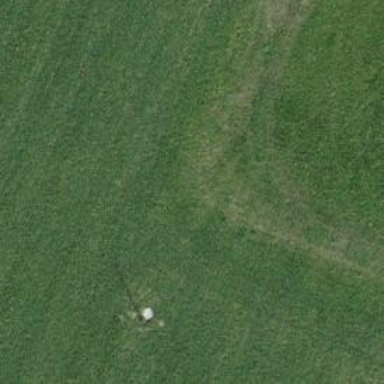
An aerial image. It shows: Grassy track with grade5 tracktype.